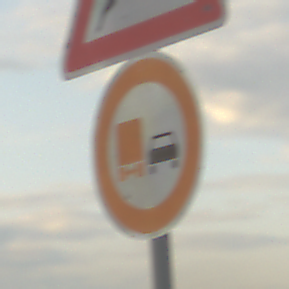
Verkehrszeichen: UeberholverbotKraftfahrzeuge
Zusatzzeichen oben: WildwechselLinks
Umgebung: Outdoor, RoadRail
Tageszeit: SunriseSunset
Wetter: PartlyCloudy
Licht: Natural
Jahreszeit: NotSpecified
Kontrast: LowContrast